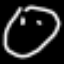
Label: angel